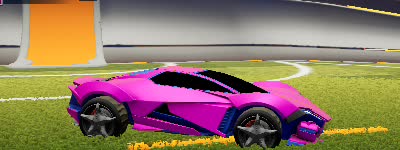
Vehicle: werewolf